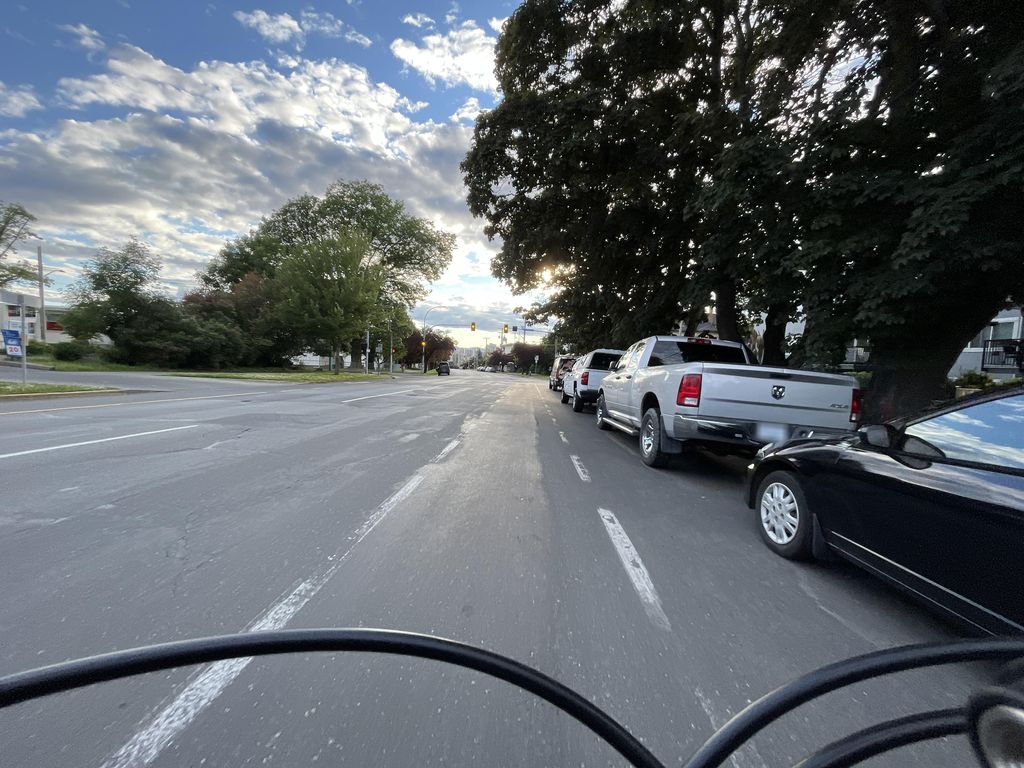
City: victoria